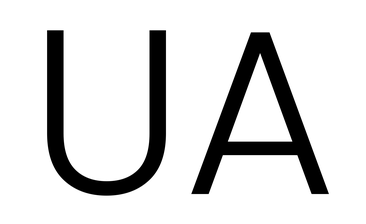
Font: Poppins-Light